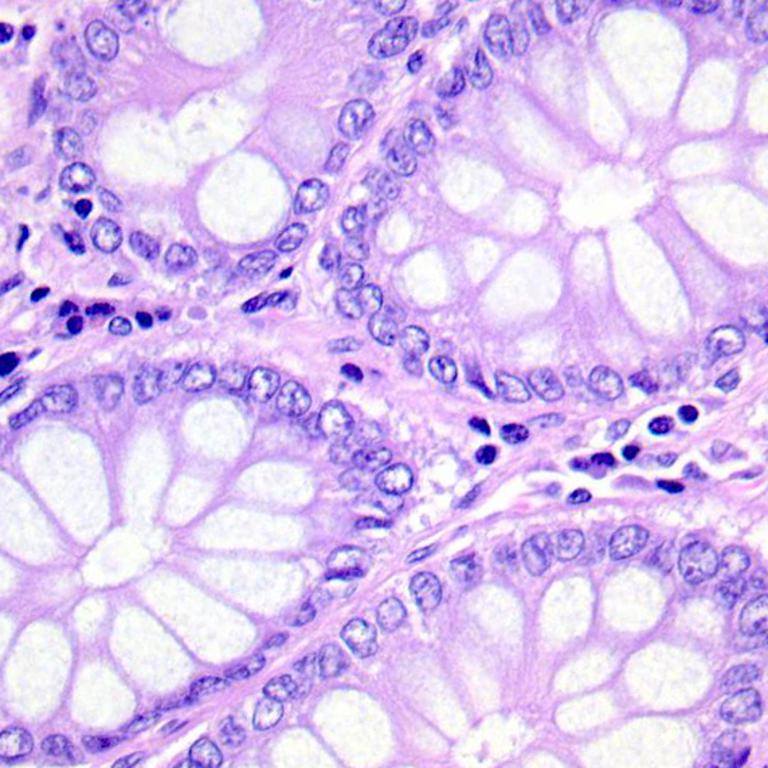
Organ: colon
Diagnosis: benign